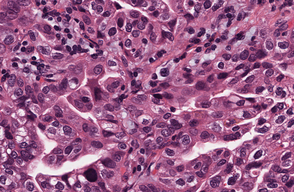
Tumor epithelial tissue: yes
Tumor-associated stroma tissue: no
Normal tissue: no